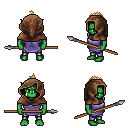
a pixel art fantasy rpg character, male body template, orc, green skin, chain tabard jacket, metal pants, light blonde mohawk hairstyle, cloth hood, spear, four views (front, back, left, right), 2x2 character sprite sheet, small pixel art, hard edges, no anti-aliasing